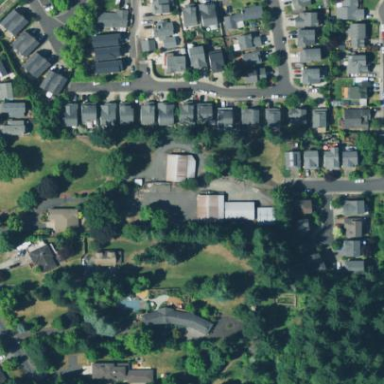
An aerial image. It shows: Residential area in rural setting.